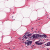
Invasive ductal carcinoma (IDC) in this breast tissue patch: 0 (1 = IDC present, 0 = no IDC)